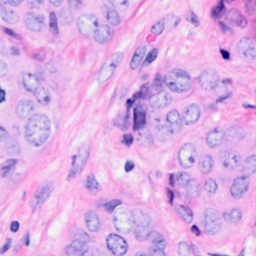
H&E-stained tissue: Breast